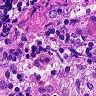
Metastatic tissue present: no